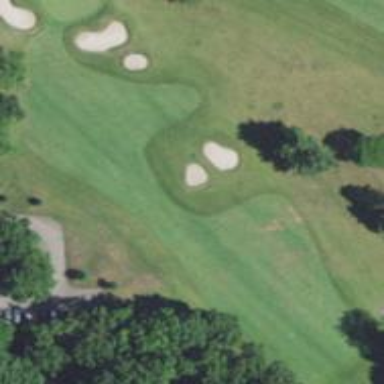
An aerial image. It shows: Golf fairway in the image.